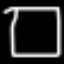
Label: square